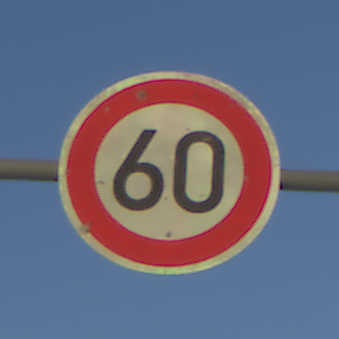
Verkehrszeichen: Geschwindigkeit60
Umgebung: Outdoor, Urban
Tageszeit: SunriseSunset
Wetter: PartlyCloudy
Licht: Natural
Jahreszeit: NotSpecified
Kontrast: LowContrast